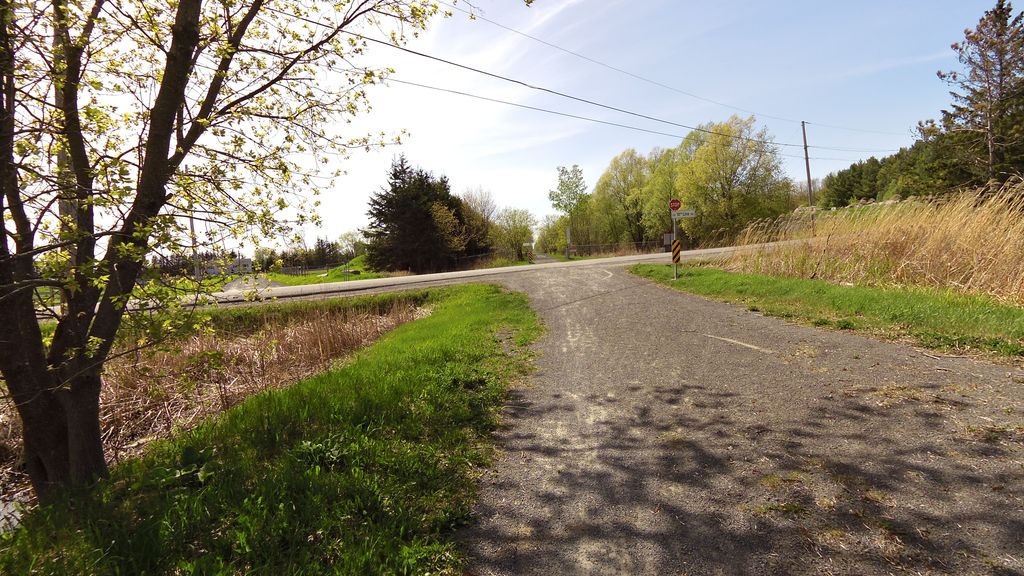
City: ottawa-gatineau